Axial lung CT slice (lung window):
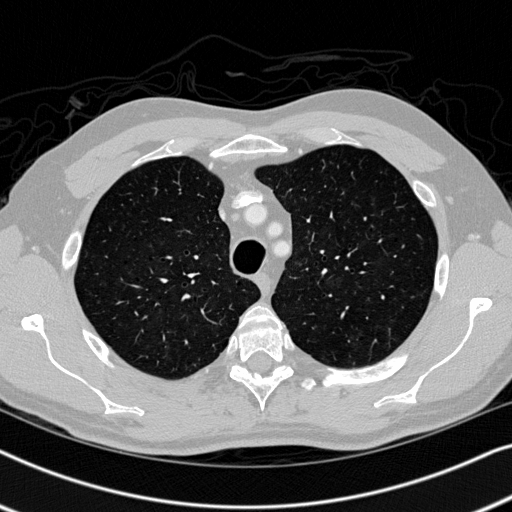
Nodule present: no